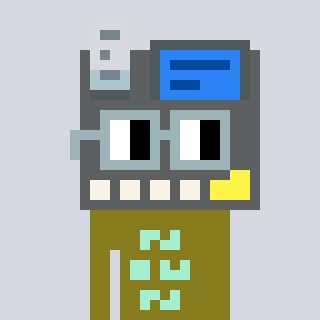
a pixel art character with square dark gray glasses, a cash register-shaped head and a gunk-colored body on a cool background